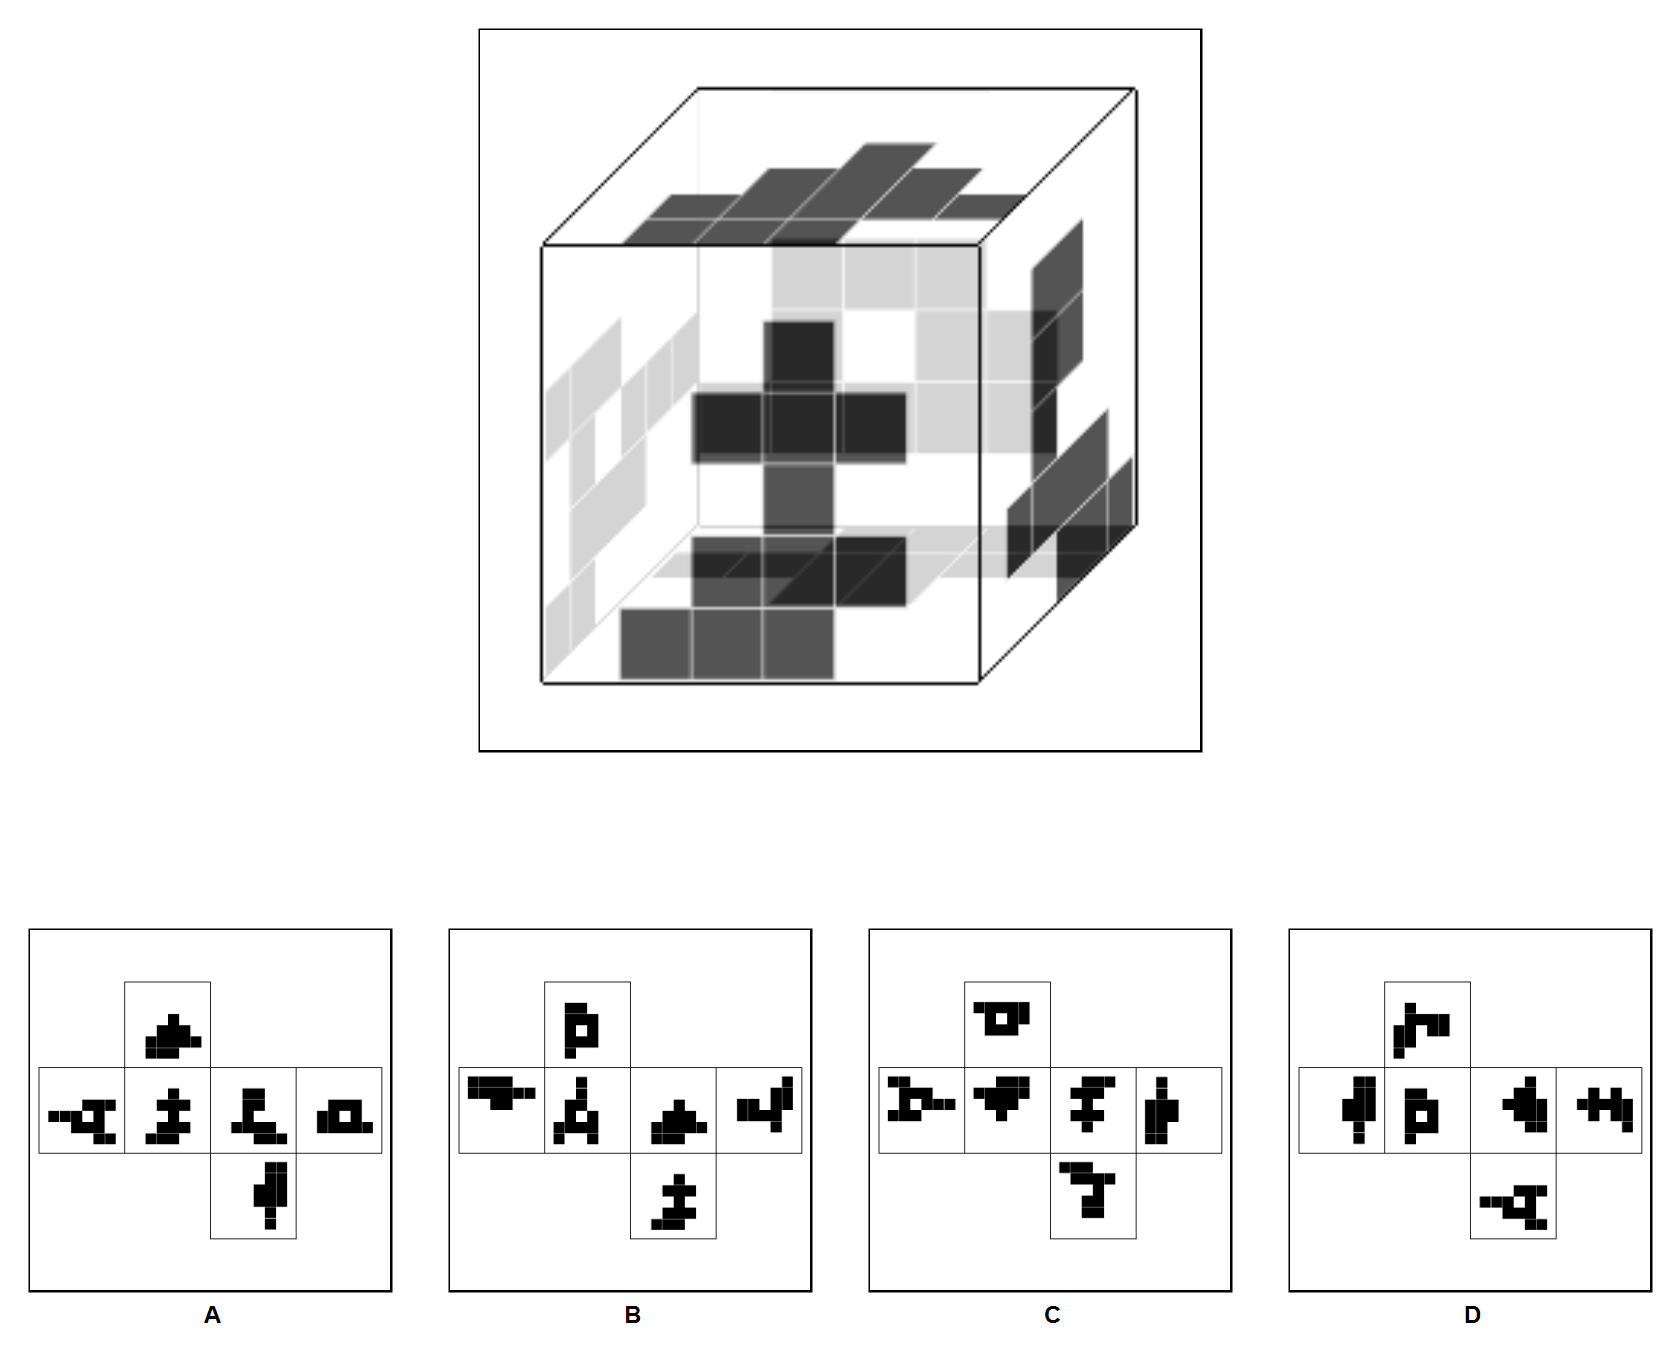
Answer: C